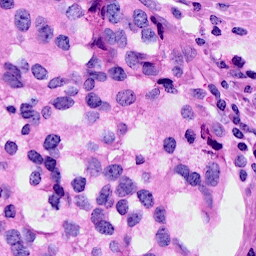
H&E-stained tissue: Breast